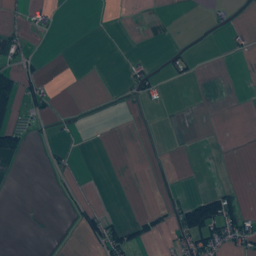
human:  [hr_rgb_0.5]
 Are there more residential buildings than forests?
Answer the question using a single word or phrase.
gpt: yes

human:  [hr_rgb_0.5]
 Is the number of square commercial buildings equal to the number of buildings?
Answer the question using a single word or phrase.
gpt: no

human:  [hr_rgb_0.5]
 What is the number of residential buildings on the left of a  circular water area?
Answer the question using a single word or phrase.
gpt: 170

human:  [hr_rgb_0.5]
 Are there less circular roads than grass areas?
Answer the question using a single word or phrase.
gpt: yes

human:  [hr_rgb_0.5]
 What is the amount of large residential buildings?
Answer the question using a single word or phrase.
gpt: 0

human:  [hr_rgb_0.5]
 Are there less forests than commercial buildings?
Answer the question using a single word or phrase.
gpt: no

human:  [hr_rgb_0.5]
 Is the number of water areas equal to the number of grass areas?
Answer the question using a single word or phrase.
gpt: no

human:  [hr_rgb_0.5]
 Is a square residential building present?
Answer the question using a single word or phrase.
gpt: no

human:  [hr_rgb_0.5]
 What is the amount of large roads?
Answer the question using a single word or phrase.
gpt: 0

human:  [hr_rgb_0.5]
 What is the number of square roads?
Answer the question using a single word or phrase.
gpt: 0

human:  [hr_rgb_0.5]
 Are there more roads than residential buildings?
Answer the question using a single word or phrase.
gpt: no

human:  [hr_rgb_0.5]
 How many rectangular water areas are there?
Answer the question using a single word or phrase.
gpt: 6

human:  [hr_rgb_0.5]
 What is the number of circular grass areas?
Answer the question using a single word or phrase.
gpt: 0

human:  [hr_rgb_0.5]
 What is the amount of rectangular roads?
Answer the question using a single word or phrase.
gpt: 0

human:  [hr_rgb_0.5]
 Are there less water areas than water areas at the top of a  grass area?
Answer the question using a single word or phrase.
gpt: no

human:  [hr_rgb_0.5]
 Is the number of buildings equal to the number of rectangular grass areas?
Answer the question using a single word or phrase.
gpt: no

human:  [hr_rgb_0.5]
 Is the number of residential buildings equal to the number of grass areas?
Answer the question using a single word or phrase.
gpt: no

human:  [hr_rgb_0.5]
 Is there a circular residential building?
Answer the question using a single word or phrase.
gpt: no

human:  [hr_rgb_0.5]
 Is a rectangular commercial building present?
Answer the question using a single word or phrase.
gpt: yes

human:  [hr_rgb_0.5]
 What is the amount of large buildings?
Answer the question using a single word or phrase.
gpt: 0

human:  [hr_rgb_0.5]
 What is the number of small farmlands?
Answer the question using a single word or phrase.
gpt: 0

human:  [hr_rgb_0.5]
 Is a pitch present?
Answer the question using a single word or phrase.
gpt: yes

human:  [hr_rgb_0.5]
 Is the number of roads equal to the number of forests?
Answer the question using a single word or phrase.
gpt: no

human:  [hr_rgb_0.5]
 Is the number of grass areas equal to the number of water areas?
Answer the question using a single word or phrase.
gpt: no

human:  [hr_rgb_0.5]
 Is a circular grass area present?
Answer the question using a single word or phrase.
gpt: no

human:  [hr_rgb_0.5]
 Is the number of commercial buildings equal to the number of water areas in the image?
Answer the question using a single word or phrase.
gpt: no

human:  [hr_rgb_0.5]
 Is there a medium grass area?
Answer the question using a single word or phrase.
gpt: yes

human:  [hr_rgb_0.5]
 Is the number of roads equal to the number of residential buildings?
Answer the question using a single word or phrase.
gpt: no

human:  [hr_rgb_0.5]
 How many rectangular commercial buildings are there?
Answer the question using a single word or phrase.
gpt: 4

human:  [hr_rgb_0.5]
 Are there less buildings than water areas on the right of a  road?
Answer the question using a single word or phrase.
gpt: no

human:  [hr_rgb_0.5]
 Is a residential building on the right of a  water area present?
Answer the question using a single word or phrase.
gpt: yes

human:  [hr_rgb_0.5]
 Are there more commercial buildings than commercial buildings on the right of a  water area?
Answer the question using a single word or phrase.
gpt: no

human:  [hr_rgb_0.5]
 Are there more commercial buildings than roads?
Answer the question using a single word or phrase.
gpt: no

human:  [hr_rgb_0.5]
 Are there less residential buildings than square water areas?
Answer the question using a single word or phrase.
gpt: no

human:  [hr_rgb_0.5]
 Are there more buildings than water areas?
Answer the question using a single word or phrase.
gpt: yes

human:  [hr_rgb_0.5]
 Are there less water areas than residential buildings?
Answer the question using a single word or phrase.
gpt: yes